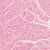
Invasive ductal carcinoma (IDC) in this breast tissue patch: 0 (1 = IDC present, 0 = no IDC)